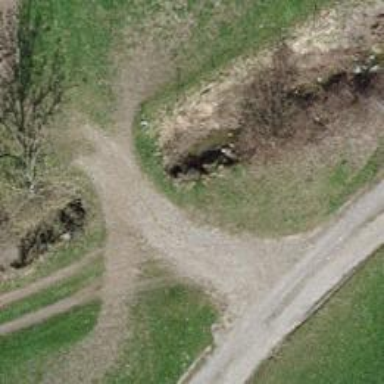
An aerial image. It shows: Culvert tunnel underneath ditch.